Interaction volume radius: 10 \u00c5
Interaction volume height: 10 \u00c5
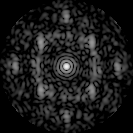
Disorder parameter: 0.5801